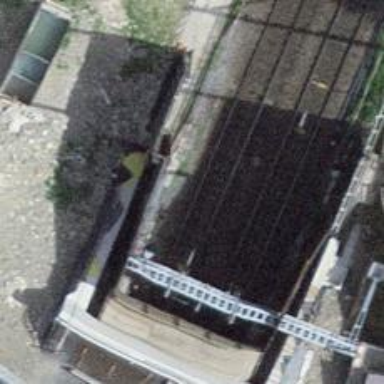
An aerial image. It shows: Railway switch.